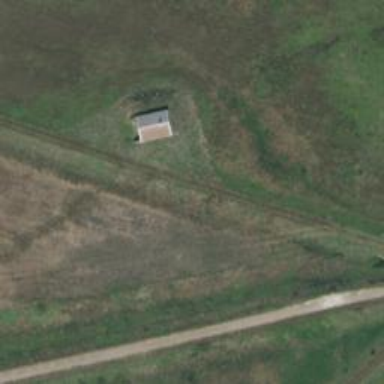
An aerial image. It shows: Military bunker for protection and defense.